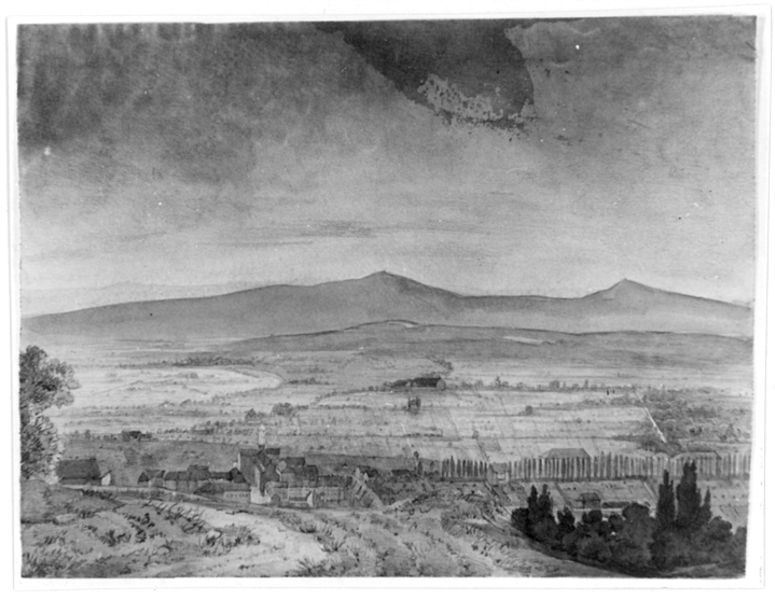
Titel: Landschaft mit Dorf und langgezogener Bergkette
Künstler: Emil Lugo
Standort: Karlsruhe
Institution: Staatliche Kunsthalle Karlsruhe
Schlagwörter: baum, berg, blätter, dunkel, himmel, meer, schatten, wasser, weiß, wolken, aquarell, bäume, landschaft, see, stadt, ufer, grau, hell, licht, schwarz, skizze, strasse, zeichnung, blick, dach, gebäude, gras, haus, weg, wiese, wolke, zaun, bild, holland, ebene, feld, felder, ferne, horizont, häuser, hügel, mühle, natur, pappel, pappeln, weite, busch, büsche, gebüsch, kirche, pfad, rauch, sträucher, wiesen, insel, land, blatt, tal, wald, bauern, turm, zypressen, deutschland, aussicht, bilder, düster, italien, ort, studie, acker, ernte, feldweg, berge, bergig, gebirge, gipfel, hang, dorf, dächer, allee, baumreihe, grafik, graphik, monochrom, hof, zäune, farblos, fluß, wetter, wein, deutsch, eld, bucht, äcker, aufsicht, foto, panorama, laviert, tusche, weiden, kloster, meteorit, fern, kohle, wälder, druck, schwarz-weiß, sterne, druckgrafik, radierung, stich, reihe, bleistift, kohlezeichnung, tinte, fleck, himme, baumgruppe, zeichnen, hügelig, ländlich, wäldchen, siedlung, landwirtschaft, gärten, pinien, pinie, hänge, kupferstich, shwarz, klecks, wanderung, lavierung, höfe, weinberg, bäuem, grua, länder, weinberge, überblick, schlecht, komet, häüser, landshcaft, landschaftszeichnung, zeppelin, talblick, agrar, feöder, bauerndorf, länger, s, f, fschwarzweiss, bergehügeö, schwarz.weiß, #landschaft, alandfschaft, bauminsel, kopiert, dunkler tag, agrat